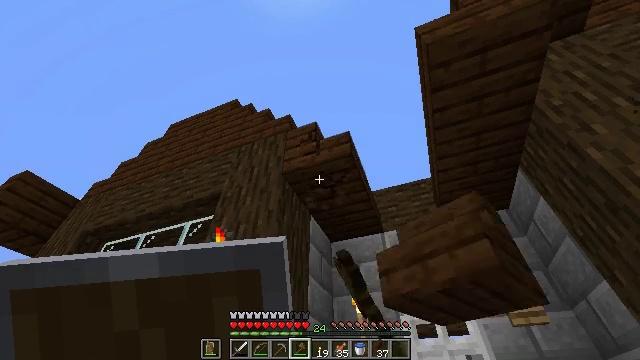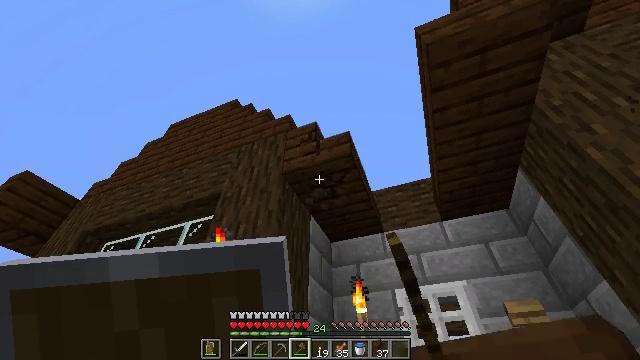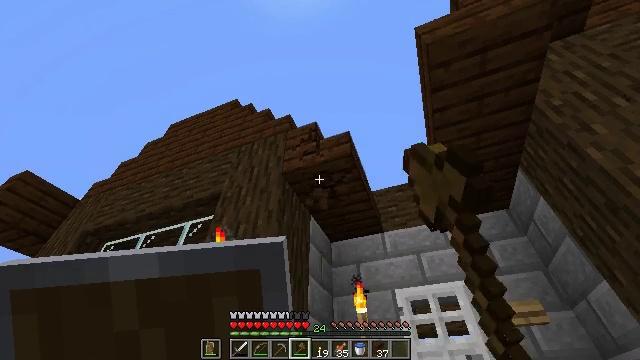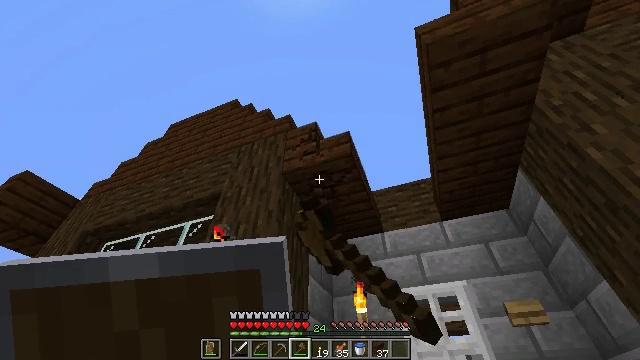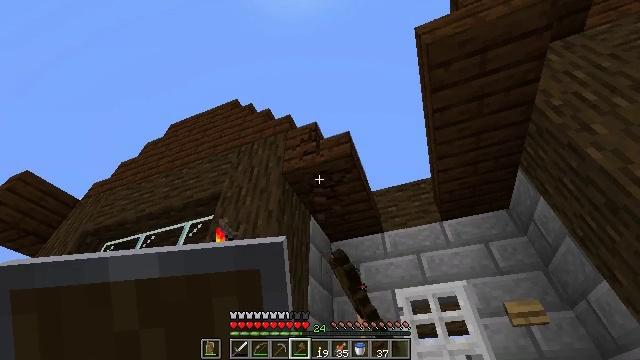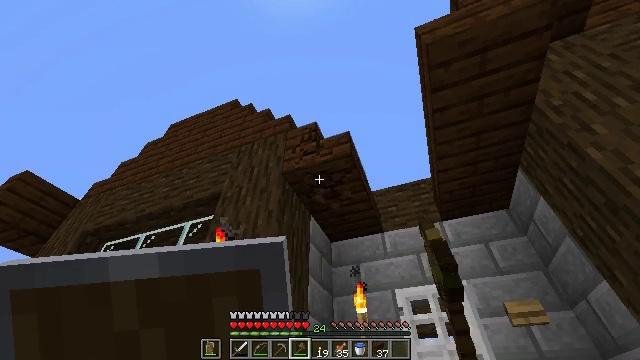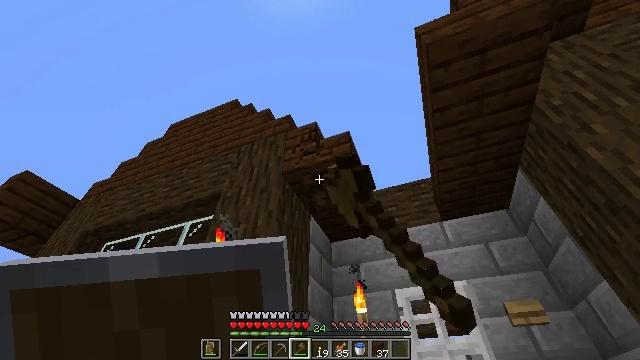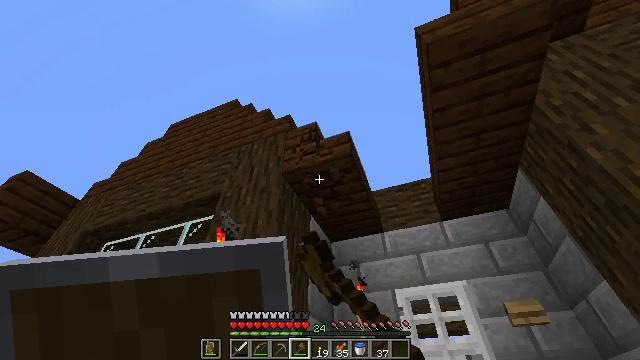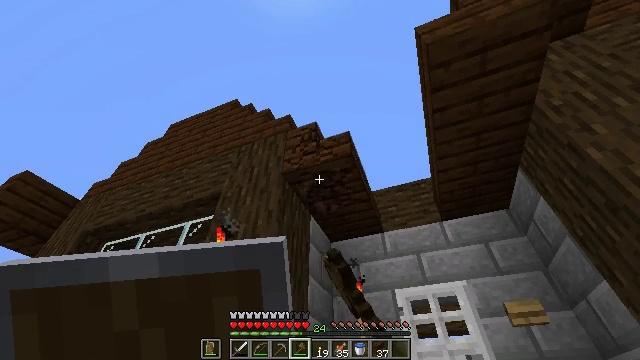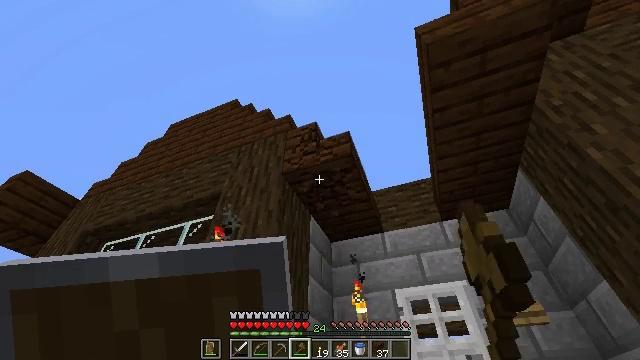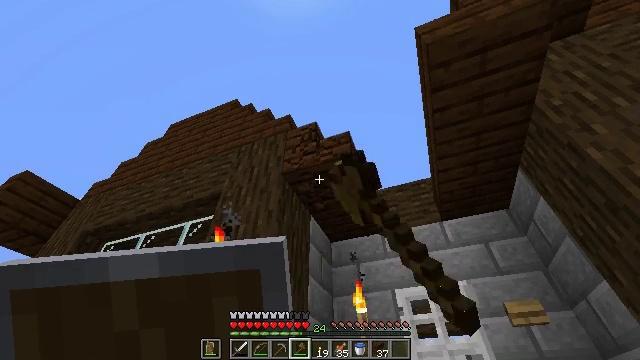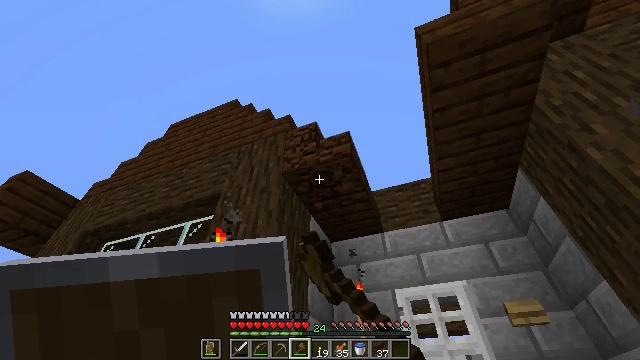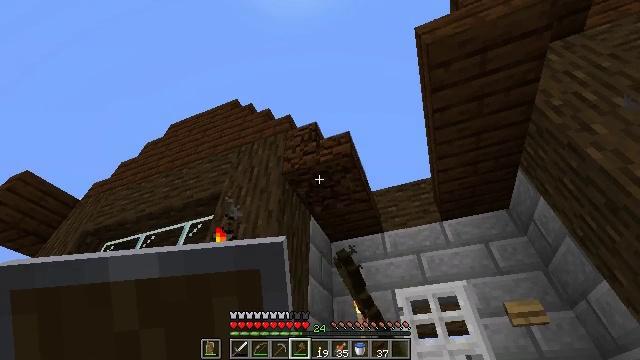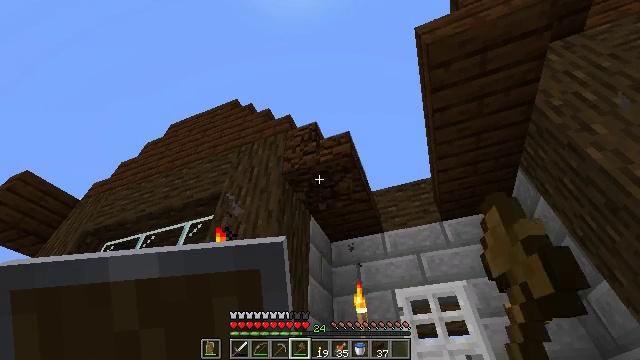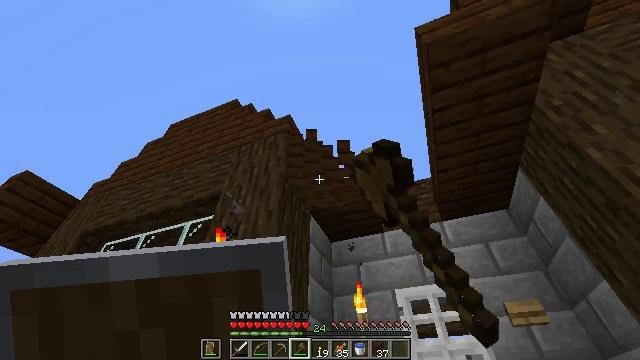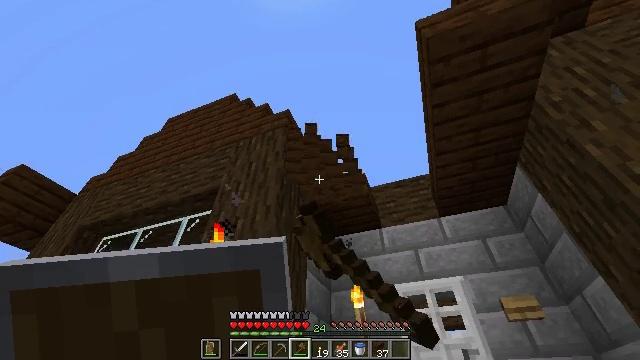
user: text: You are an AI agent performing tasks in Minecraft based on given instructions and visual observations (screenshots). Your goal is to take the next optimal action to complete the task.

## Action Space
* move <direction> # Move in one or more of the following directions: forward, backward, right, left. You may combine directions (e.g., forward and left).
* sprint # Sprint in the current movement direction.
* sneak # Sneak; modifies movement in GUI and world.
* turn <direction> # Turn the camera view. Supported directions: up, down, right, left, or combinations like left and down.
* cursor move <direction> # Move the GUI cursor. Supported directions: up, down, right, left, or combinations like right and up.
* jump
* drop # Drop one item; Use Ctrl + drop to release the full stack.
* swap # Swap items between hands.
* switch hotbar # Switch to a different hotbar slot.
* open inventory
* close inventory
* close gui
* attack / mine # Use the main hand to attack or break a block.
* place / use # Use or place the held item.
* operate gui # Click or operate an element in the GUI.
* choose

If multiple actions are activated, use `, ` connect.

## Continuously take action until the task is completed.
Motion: motion action
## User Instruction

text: Collect the dark oak stairs by mining.
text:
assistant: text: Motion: attack / mine
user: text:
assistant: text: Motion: attack / mine
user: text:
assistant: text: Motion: attack / mine
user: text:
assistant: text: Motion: attack / mine
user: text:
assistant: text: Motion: attack / mine
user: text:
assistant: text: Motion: attack / mine
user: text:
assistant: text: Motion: attack / mine
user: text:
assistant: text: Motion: attack / mine
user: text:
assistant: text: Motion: attack / mine
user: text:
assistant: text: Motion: attack / mine
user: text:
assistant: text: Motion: attack / mine
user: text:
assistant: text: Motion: attack / mine
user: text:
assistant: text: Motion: attack / mine
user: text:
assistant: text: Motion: attack / mine
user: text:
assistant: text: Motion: move forward, attack / mine
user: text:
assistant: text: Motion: move forward, turn right and down, attack / mine
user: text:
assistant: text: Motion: move forward, attack / mine
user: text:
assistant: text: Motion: move forward, attack / mine
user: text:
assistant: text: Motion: attack / mine
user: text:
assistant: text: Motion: attack / mine
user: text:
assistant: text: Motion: turn right and up, attack / mine
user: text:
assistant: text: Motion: attack / mine
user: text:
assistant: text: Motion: attack / mine
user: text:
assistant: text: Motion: attack / mine
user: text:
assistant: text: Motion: attack / mine
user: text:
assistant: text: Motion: attack / mine
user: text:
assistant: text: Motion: attack / mine
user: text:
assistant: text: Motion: attack / mine
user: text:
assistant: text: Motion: attack / mine
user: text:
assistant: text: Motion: attack / mine